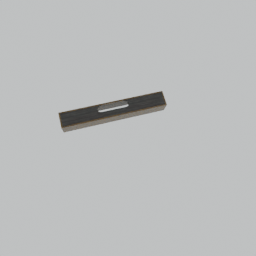
Label: furniture